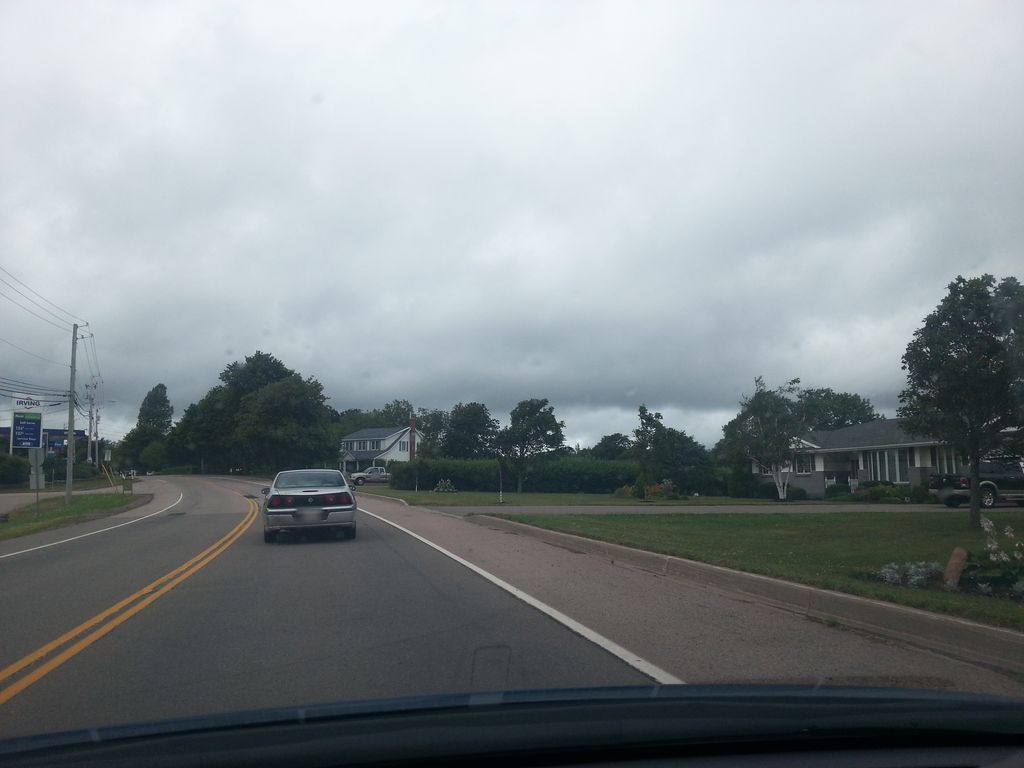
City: charlottetown